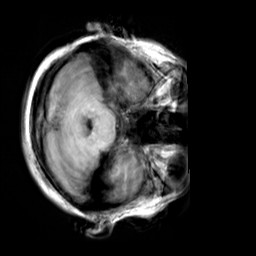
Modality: T1w
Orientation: axial
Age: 25
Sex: female
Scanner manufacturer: siemens
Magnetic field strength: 3 T
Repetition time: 2.3 s
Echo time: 0.00303 s